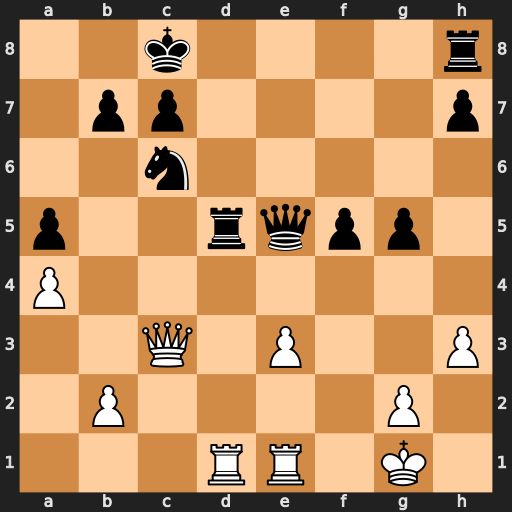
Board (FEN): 2k4r/1pp4p/2n5/p2rqpp1/P7/2Q1P2P/1P4P1/3RR1K1
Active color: w
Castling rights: -
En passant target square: -
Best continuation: Rxd5 Qxc3 bxc3